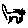
Label: cat